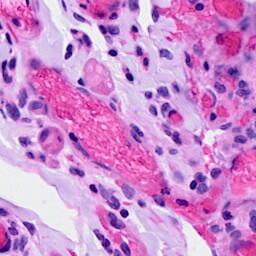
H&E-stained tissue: Ovarian